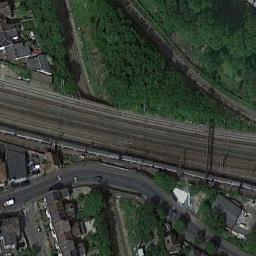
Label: railway